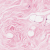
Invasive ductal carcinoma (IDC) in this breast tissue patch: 0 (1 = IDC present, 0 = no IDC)